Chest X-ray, PA view. Patient: 48 years old, sex M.
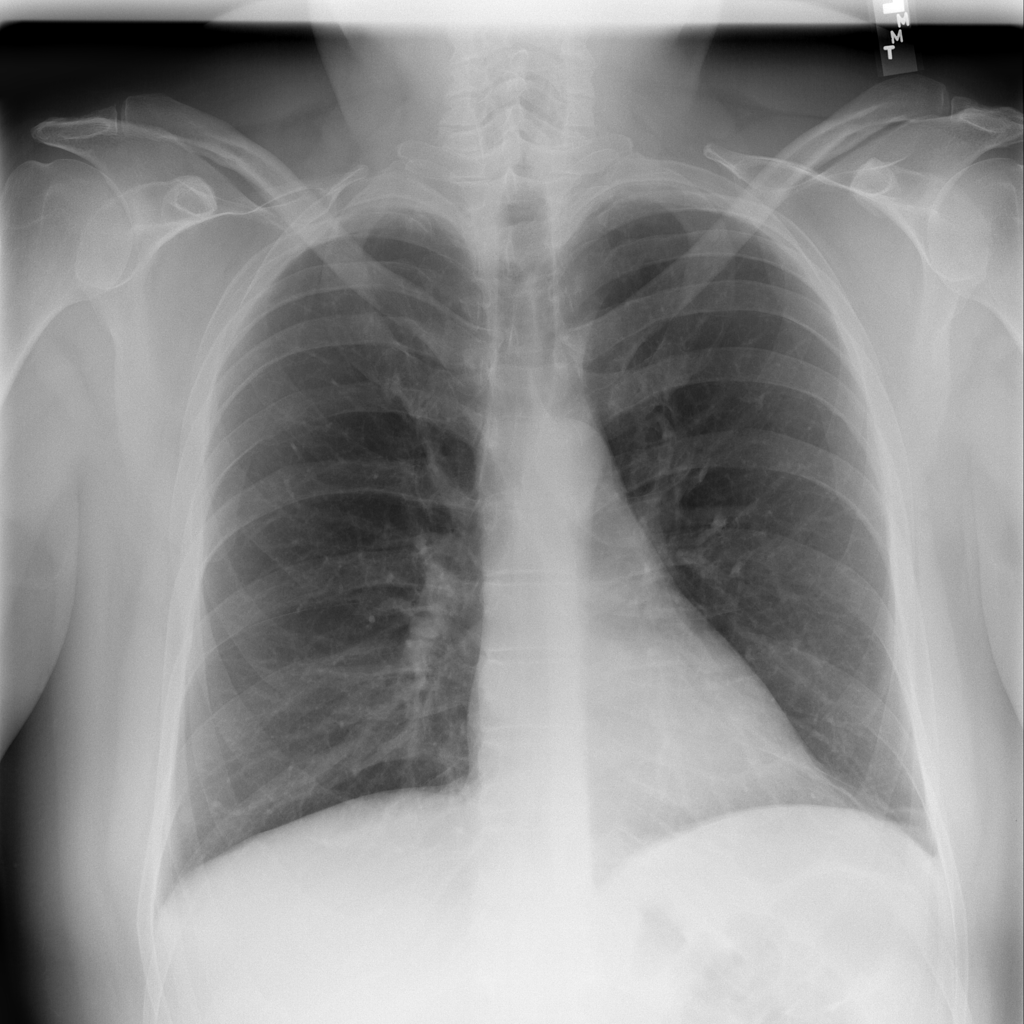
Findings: Atelectasis